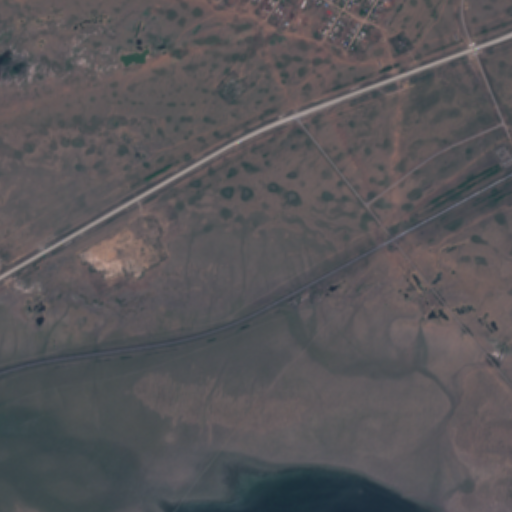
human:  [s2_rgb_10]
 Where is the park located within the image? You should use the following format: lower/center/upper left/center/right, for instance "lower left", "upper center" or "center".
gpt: The park is located in the upper center of the image.
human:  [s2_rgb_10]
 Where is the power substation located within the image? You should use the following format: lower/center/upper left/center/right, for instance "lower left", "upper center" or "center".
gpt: The power substation is located in the upper right of the image.
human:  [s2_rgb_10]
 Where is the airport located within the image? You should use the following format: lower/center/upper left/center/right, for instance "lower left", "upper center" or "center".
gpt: There is no airport in the image.